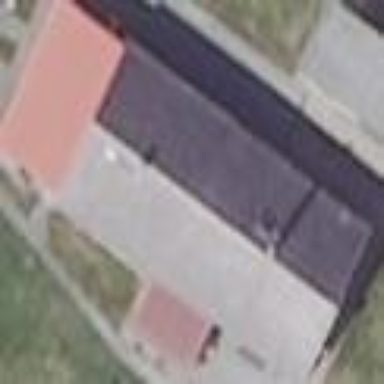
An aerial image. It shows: Gray building with gabled roof.